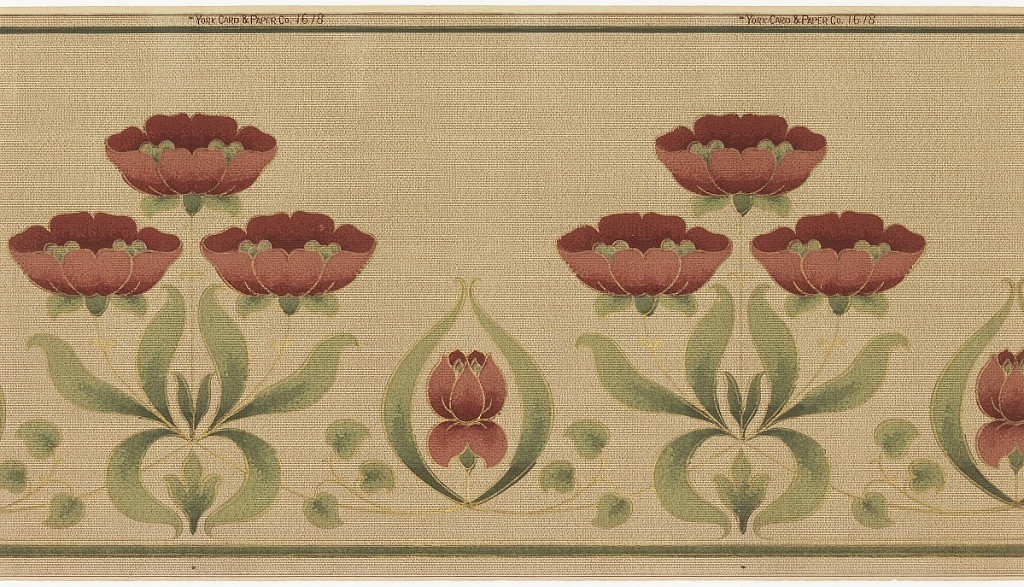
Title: Frieze
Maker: York Card & Paper Co., 1891
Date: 1905–1915
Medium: Machine-printed paper
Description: Horizontally repeating pattern of stylized poppy blossoms. Groups of three large poppies alternate with one single bud. Pattern is machine-printed in gold, greens, and reds on a tan ground. An allover-stipple pattern creates the effect of a woven textile.